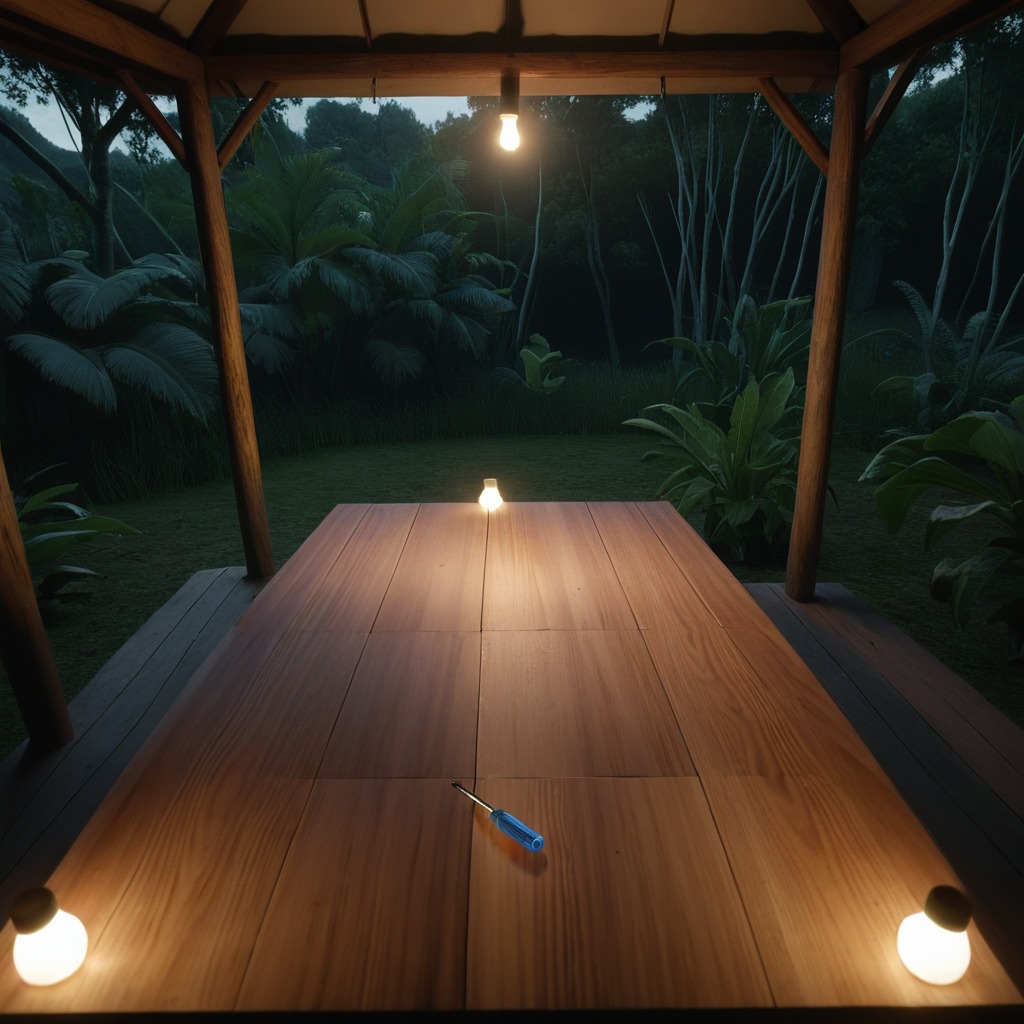
A screwdriver lying on a wooden table inside a jungle field workshop tent at night dim ambient light soft shadows worn but